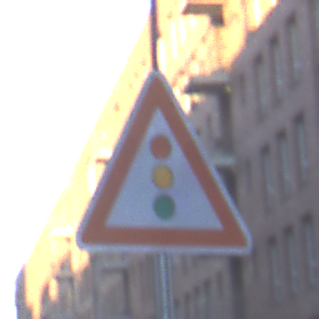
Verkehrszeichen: Lichtzeichenanlage
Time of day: SunriseSunset
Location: Outdoor (Urban)
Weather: Clear
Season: NotSpecified
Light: Natural